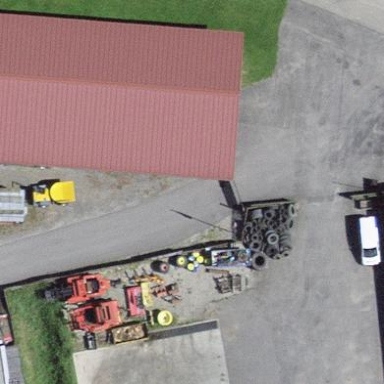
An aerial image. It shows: Warehouse.